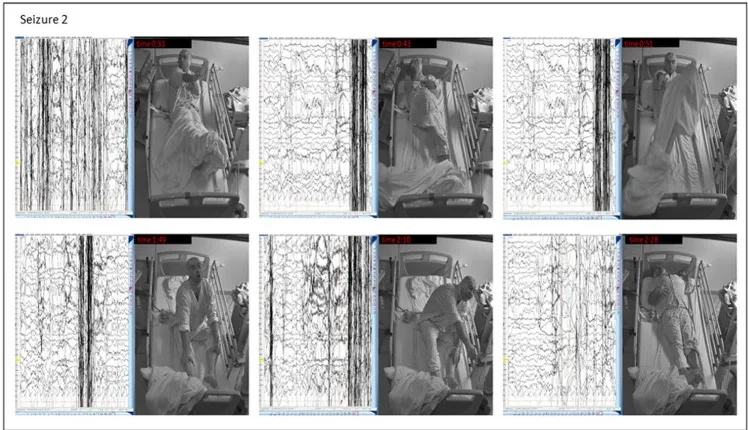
Clinical manifestation of insulinoma in our patient - seizures captured during video EEG. (B) Seizure 2 - Video-EEG: The seizure again begins with rocking movements. The patient raises his right hand and lifts his legs (0:33). He then kicks his feet from side to side and flexes his right leg (0:43). He rocks again (0:51), sits down, and makes loud noises, tossing his head up and down. He does not recognize the apple and says it is a hat (1:30). At 1:49. He rocks violently, squeals, flails his hands, and stops responding. The seizure ends with arm-stretching (2:10) and tense body posture (2:28).
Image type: radiology (x_ray)